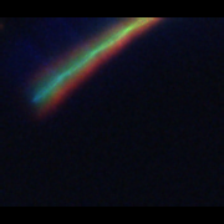
Taxon: Psuedo-nitzschia
Group: Diatoms